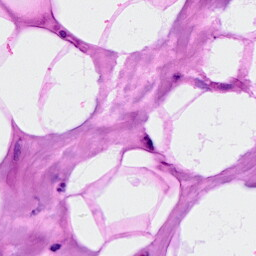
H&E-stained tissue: Breast